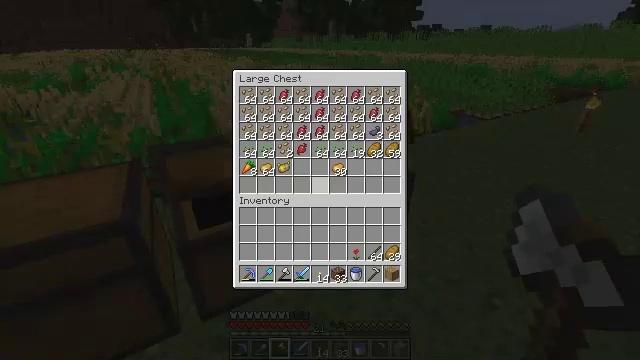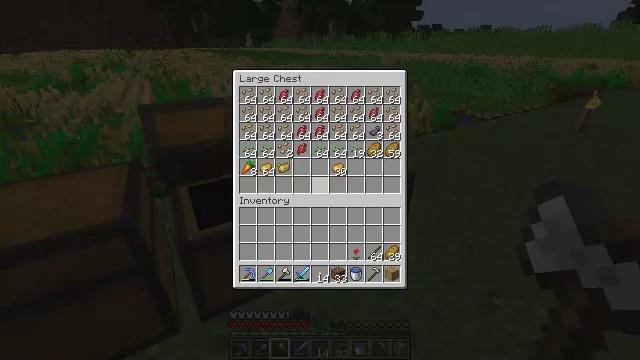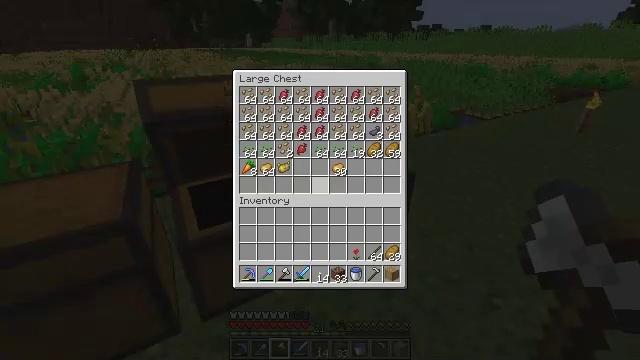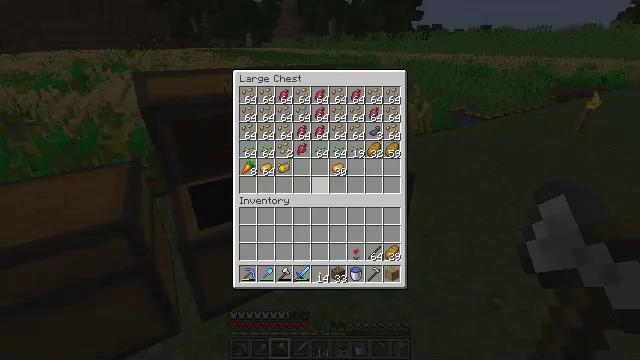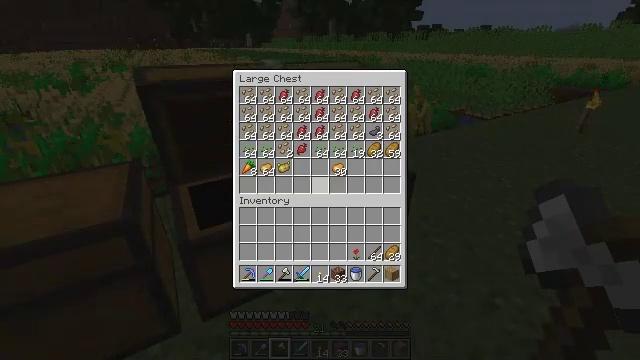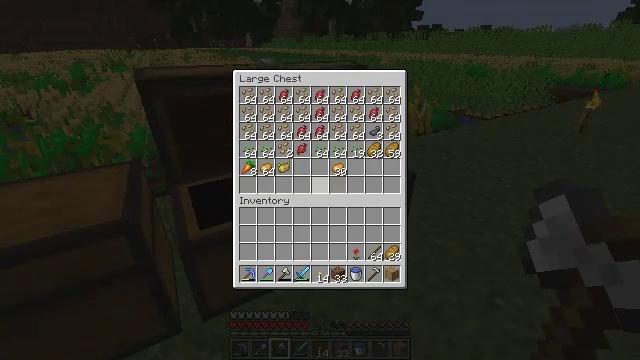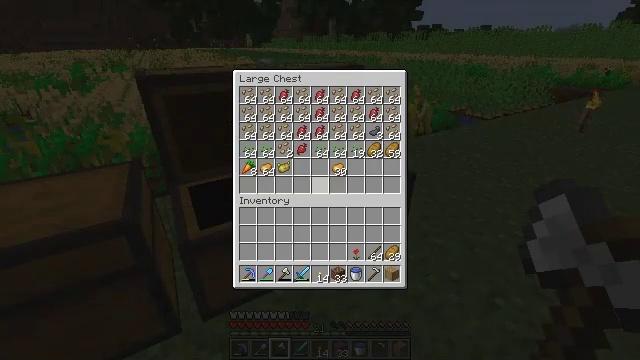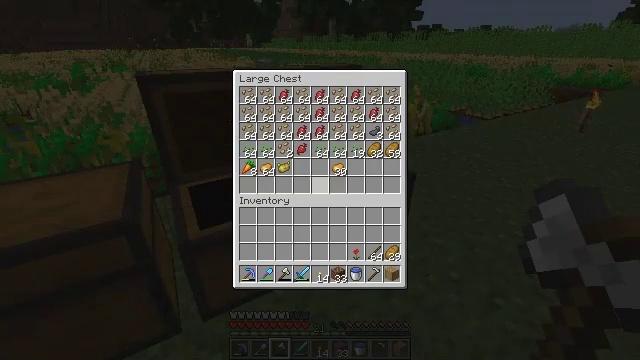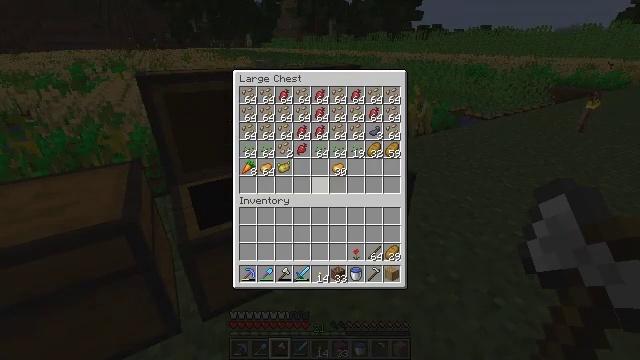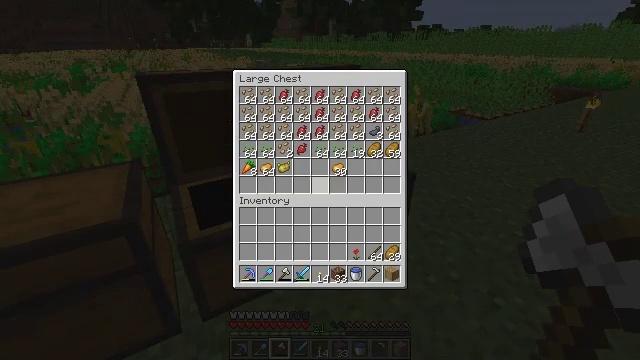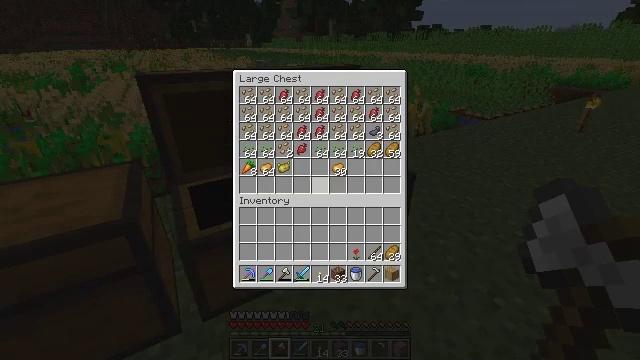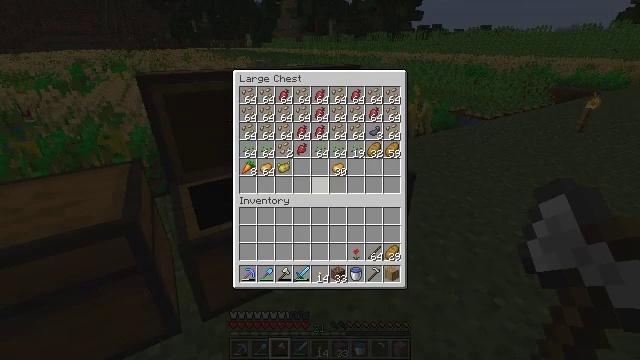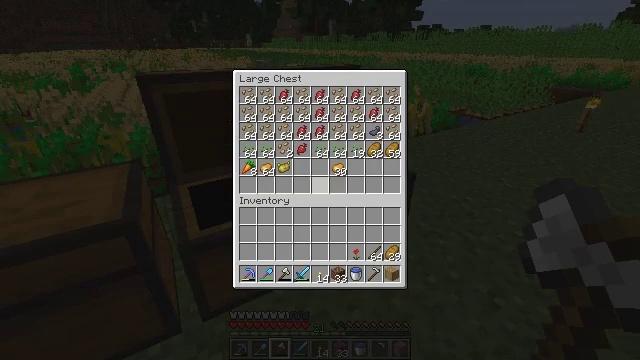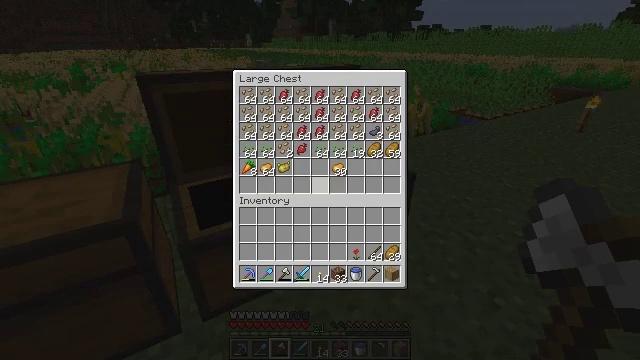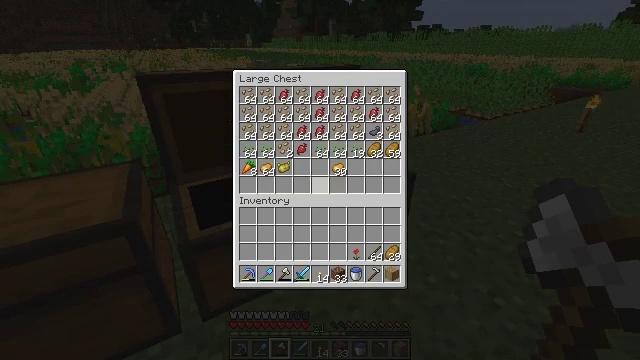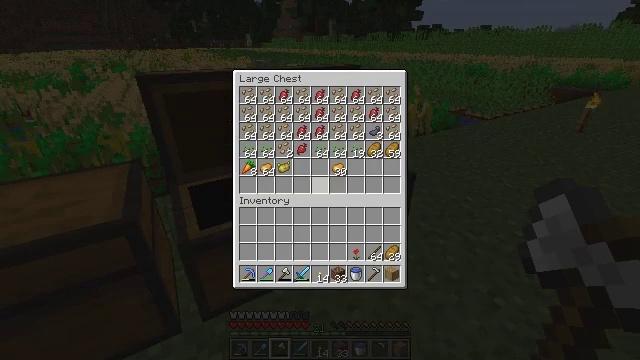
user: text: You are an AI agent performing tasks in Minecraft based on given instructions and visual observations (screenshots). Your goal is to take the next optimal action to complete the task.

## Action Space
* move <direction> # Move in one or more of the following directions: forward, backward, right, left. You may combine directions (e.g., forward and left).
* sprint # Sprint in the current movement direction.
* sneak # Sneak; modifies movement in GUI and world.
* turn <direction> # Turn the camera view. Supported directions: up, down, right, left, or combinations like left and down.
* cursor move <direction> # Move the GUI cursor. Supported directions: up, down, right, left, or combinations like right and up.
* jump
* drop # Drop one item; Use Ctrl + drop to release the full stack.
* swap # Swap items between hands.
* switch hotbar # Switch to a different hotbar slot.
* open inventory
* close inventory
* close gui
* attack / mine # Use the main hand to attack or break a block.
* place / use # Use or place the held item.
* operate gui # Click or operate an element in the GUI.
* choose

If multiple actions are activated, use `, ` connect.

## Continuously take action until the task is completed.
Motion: motion action
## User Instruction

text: Access your crafting grid to produce bone meal.
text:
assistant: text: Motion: no_op
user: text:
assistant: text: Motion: no_op
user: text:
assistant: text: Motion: no_op
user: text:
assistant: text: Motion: no_op
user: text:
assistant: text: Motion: no_op
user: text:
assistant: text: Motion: no_op
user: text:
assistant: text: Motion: no_op
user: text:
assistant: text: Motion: no_op
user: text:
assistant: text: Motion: no_op
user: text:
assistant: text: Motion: no_op
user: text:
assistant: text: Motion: no_op
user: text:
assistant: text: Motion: no_op
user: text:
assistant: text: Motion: no_op
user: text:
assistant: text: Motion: no_op
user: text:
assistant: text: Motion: no_op
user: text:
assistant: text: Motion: no_op
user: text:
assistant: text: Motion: no_op
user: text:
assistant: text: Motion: no_op
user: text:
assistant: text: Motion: no_op
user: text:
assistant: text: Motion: cursor move left
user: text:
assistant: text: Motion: cursor move left
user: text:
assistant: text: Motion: cursor move left
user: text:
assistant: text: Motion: no_op
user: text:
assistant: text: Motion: no_op
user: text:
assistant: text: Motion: no_op
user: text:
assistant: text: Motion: no_op
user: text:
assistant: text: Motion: no_op
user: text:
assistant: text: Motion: no_op
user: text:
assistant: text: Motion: no_op
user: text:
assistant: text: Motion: no_op